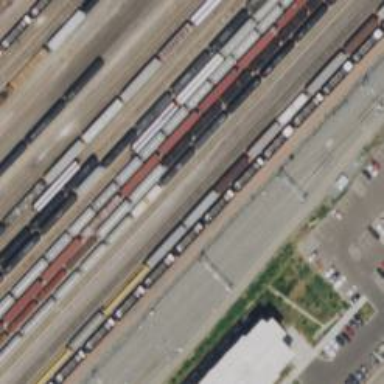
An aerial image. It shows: Railway siding with rails.